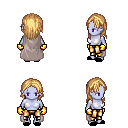
a pixel art fantasy rpg character, female body template, dark elf, purple skin, gray cape, gold greaves, light blonde long hairstyle, gold gloves, black slippers, four views (front, back, left, right), 2x2 character sprite sheet, small pixel art, hard edges, no anti-aliasing